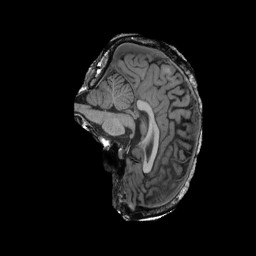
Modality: T1w
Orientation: sagittal
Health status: ill
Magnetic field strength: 3 T